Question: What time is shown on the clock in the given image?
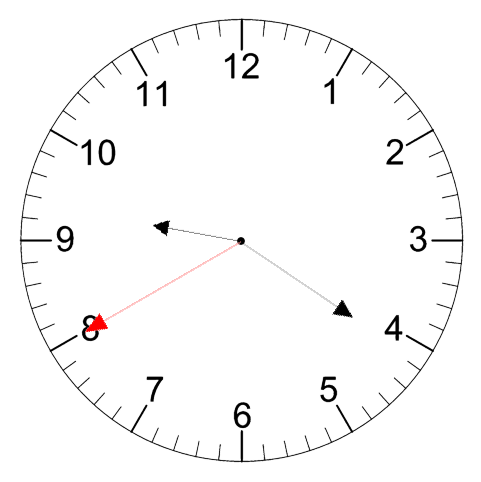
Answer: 09:20:40